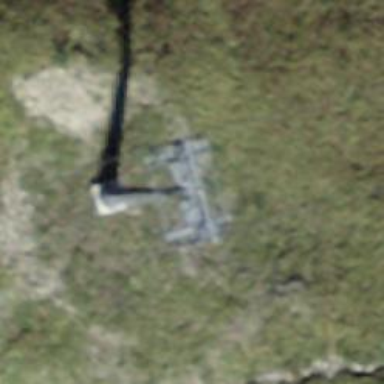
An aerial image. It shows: Pylon used for aerialway.